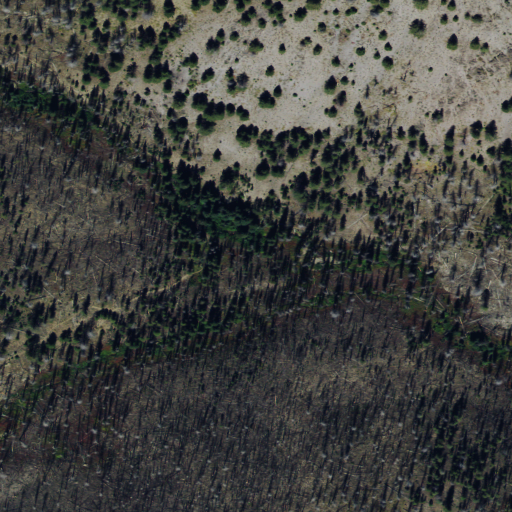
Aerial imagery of valley in Idaho named Alpine Gulch containing evergreen forest, shrub, and grassland